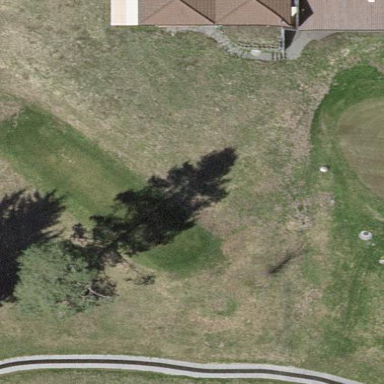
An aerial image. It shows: Grassy area designated as golf tee.